Field crop: maize
Growth stage: 2
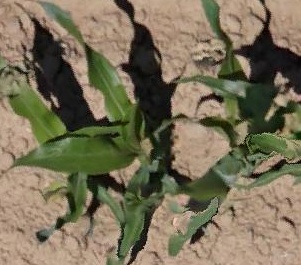
Species: maize